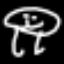
Label: frog